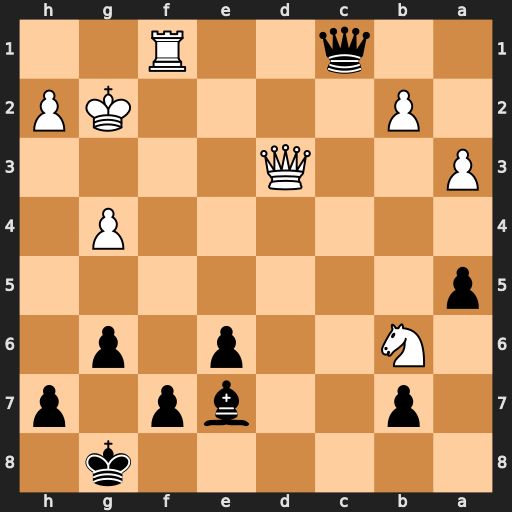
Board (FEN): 6k1/1p2bp1p/1N2p1p1/p7/6P1/P2Q4/1P4KP/2q2R2
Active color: b
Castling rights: -
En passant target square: -
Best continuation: Qxb2+ Rf2 Qxb6